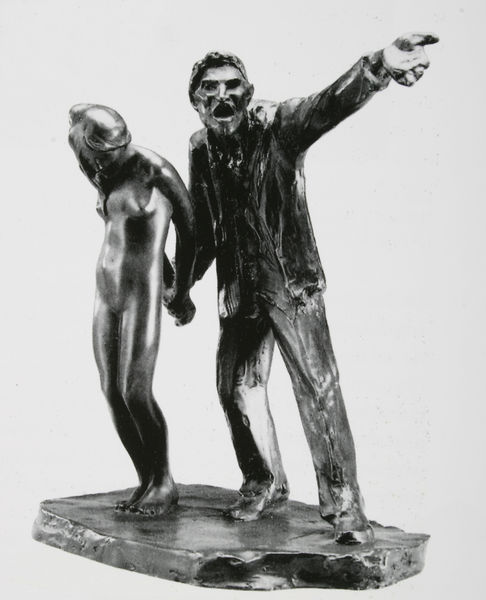
Titel: White Slave
Künstler: Abastenia St. Leger Eberle
Institution: (Privatsammlung)
Schlagwörter: akt, angriff, dunkel, hand, kopf, mann, nackt, schatten, weiß, grob, mädchen, brust, busen, finger, frau, frisur, grau, haar, hell, licht, mund, nase, schwarz, blick, leute, anzug, bart, hemd, hose, jacke, jung, arm, arme, augen, gesicht, kragen, sockel, hände, boden, figur, haare, augenbrauen, höhle, locken, ohren, schulter, skulptur, beine, fesseln, brüste, wangen, zwei, schuhe, ausdruck, füsse, angst, gewalt, zeigefinger, mimik, metall, gesenkt, bauch, bronze, kontrapost, plastik, platte, plinthe, rodin, knie, scham, zeigen, weste, foto, barfuss, offen, unbekleidet, fuss, oberfläche, auguste, gefangen, schritt, allegorie, photo, anklage, ausgestreckt, schreien, gefangene, uneben, sklavin, verkaufen, guss, schrei, offener mund, rufen, vorführen, gekrümmt, gefesselt, grobschlächtig, aufgerissen, schrittstellung, standplatte, bodenplatte, unzucht, auguste rodin, aggression, claudel, ausfallschritt, sklavenhändler, anpreisen, beine brüste, mundhöhle, nach unten sehen, schreiein, verkrümmt